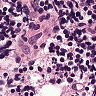
Metastatic tissue present: no